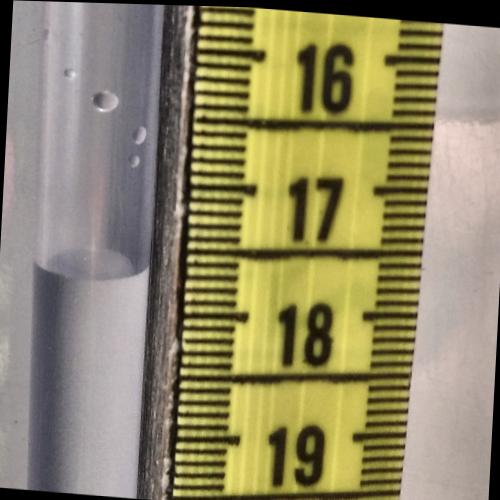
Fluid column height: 17.7 cm